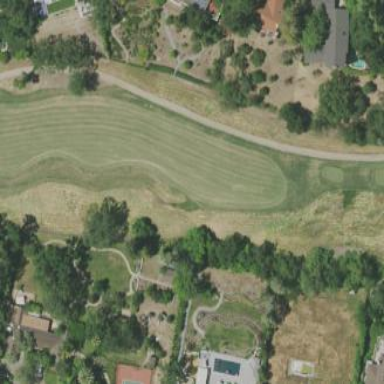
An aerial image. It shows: Scenic golf fairway.